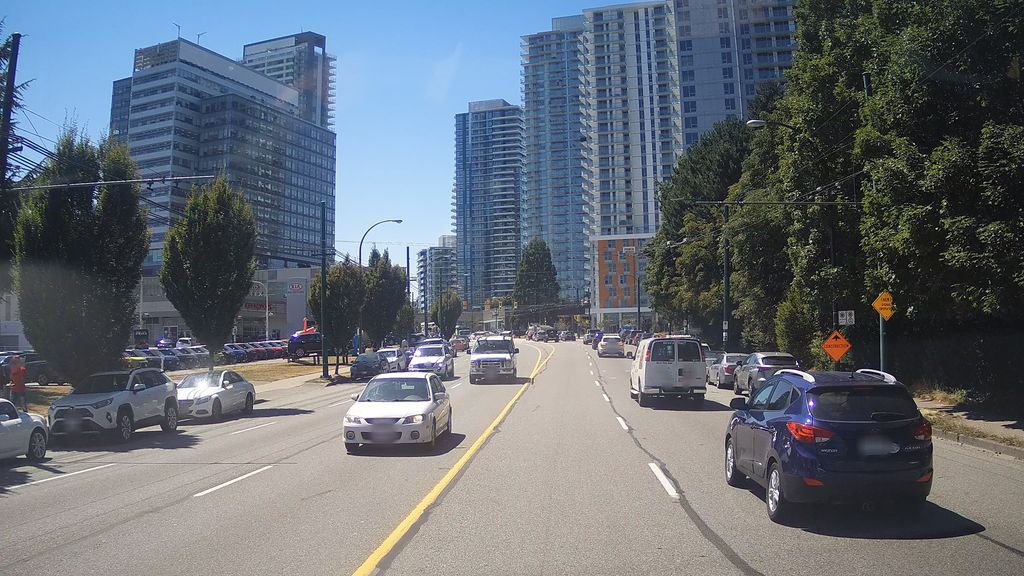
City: vancouver